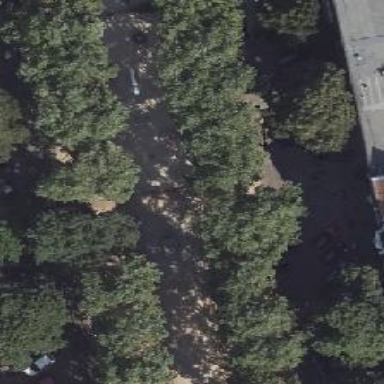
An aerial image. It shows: Springy playground.